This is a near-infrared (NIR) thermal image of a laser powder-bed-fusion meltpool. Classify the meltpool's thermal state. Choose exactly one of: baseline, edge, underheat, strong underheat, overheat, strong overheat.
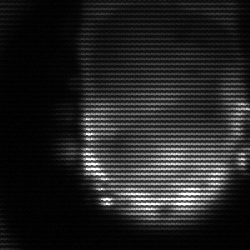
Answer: baseline